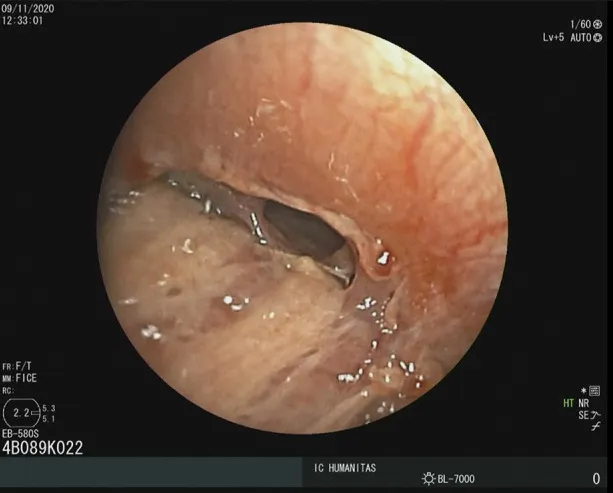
A flexible bronchoscopy showing a 4-mm bronchopleural fistula.
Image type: endoscopy (airway_endoscopy)